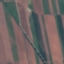
Land use / land cover: AnnualCrop